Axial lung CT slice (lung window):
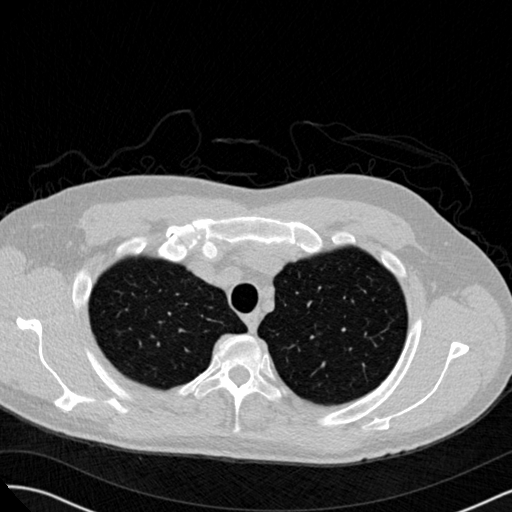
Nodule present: no